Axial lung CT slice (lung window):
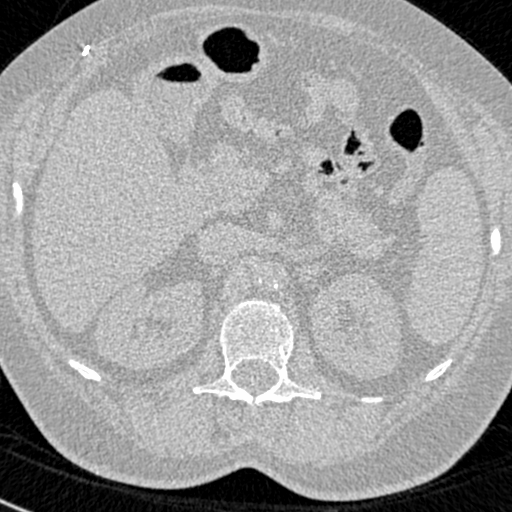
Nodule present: no